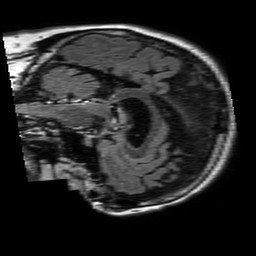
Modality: FLAIR
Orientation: sagittal
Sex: female
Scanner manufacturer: philips
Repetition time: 11 s
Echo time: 0.125 s